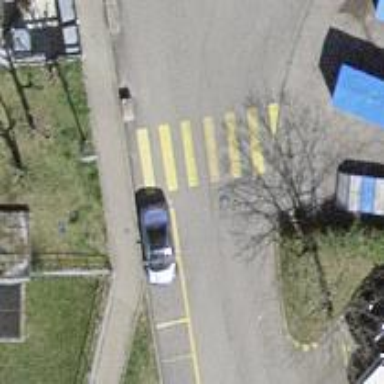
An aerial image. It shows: Uncontrolled zebra crossing on the road.